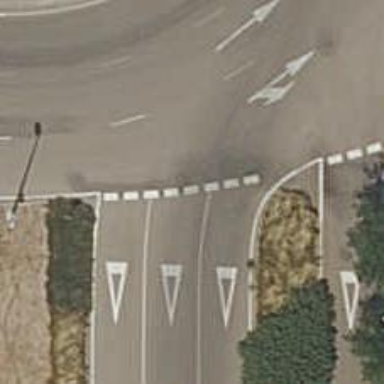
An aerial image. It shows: Road with "give way" sign.